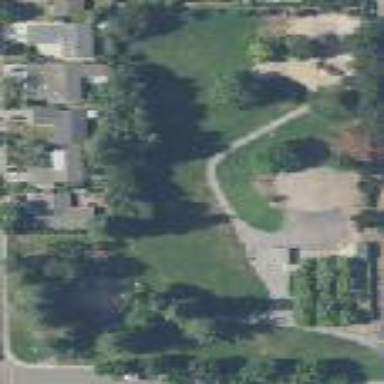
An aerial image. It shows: Park.